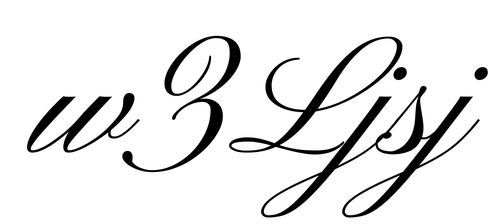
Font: PinyonScript-Regular